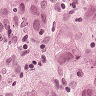
Metastatic tissue present: yes